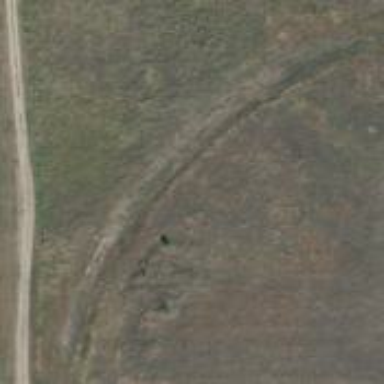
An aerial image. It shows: Abandoned railway spur.